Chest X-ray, PA view. Patient: 60 years old, sex M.
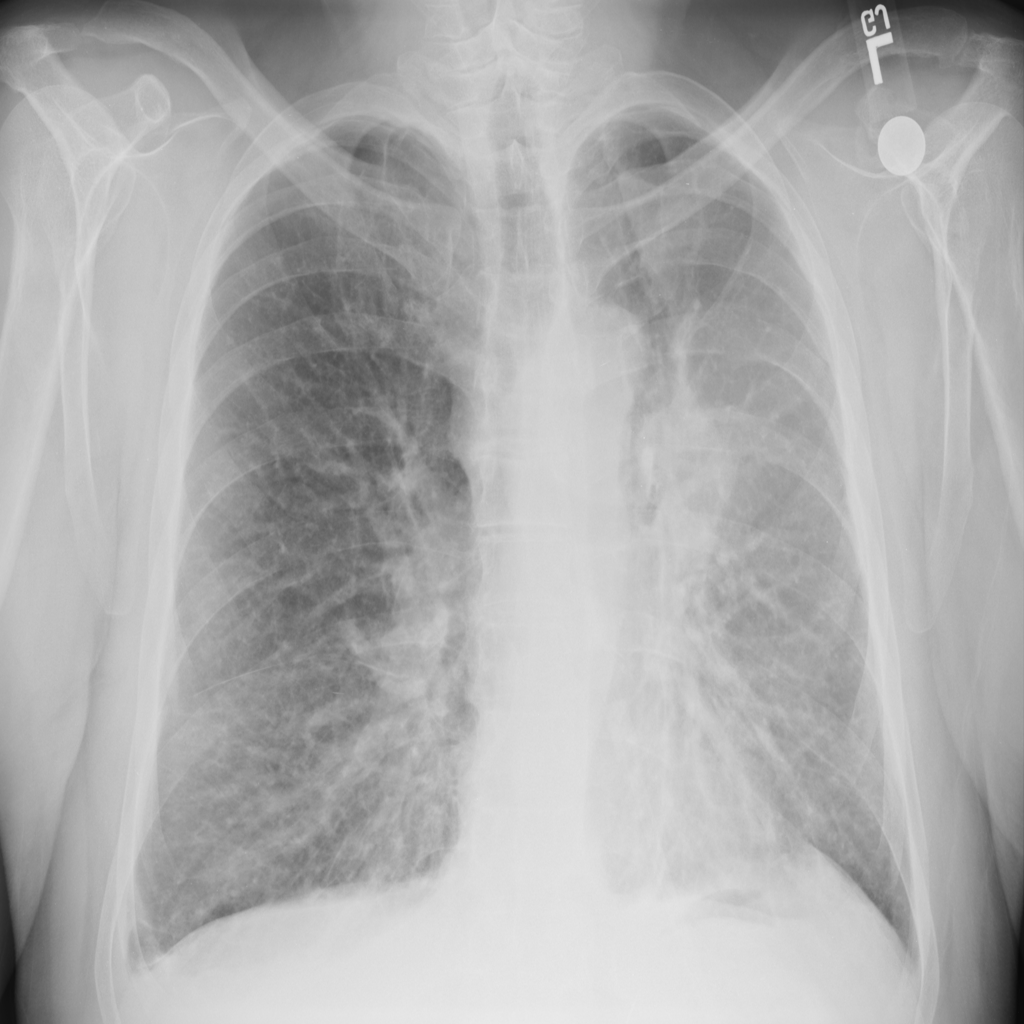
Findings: Atelectasis, Emphysema